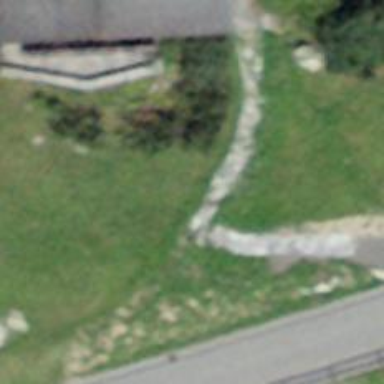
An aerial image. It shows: Path made of paving stones.